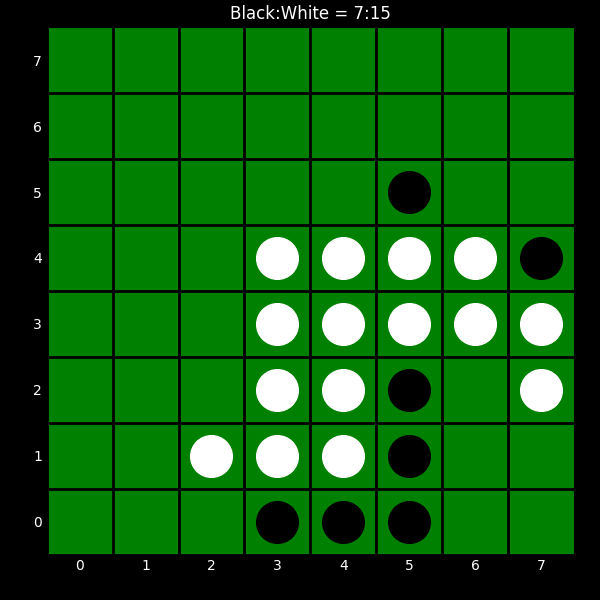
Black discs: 7
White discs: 15